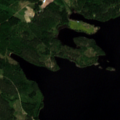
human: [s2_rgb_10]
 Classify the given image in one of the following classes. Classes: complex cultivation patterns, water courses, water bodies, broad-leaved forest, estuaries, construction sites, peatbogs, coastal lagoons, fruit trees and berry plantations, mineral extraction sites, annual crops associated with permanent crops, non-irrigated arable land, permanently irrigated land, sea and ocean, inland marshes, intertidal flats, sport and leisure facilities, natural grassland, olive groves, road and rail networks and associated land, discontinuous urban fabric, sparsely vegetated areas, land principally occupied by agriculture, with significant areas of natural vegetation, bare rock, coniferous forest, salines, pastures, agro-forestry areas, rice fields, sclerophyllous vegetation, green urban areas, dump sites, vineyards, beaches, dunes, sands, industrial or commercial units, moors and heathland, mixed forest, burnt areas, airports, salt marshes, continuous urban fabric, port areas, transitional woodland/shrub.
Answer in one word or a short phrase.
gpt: coniferous forest, mixed forest, water bodies